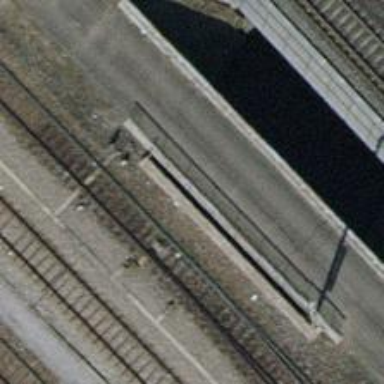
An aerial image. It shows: Rail yard with electrified contact lines for the railway.